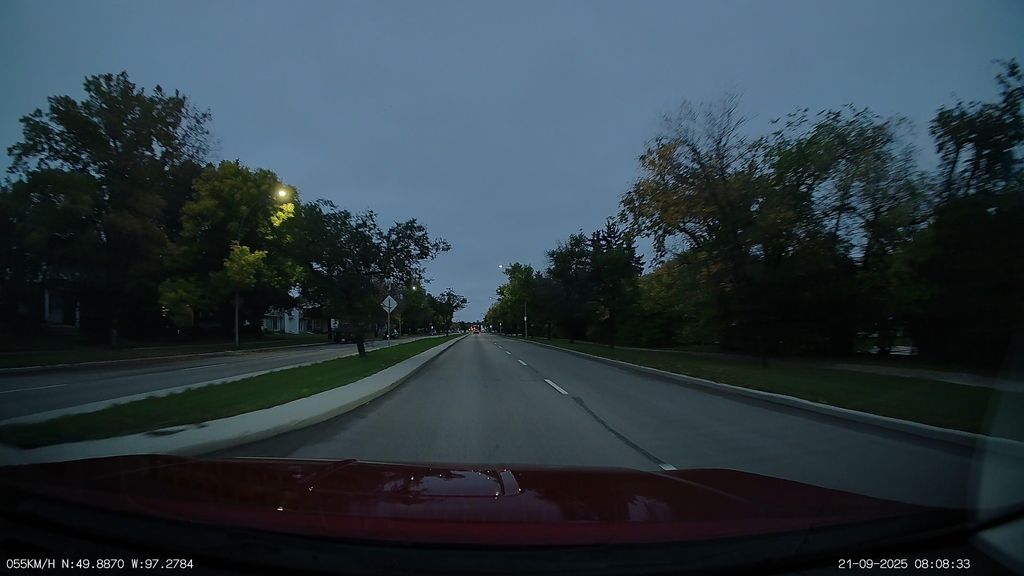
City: winnipeg